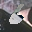
Label: 6